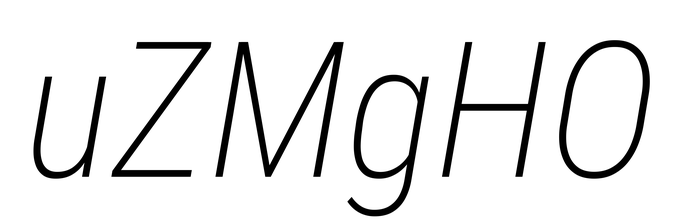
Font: Roboto-Italic_Condensed_ExtraLight_Italic